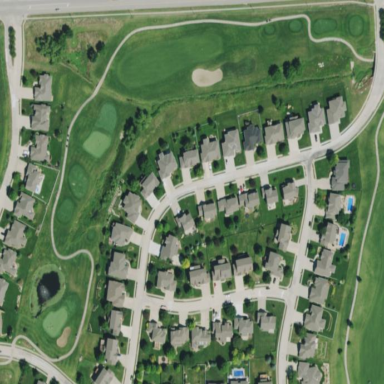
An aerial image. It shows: Golf course surrounded by greenery.